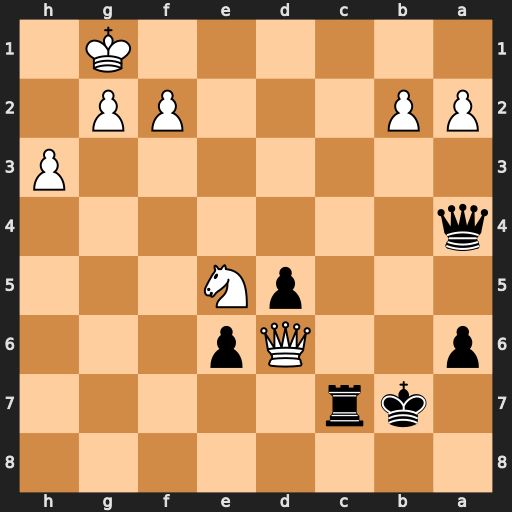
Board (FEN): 8/1kr5/p2Qp3/3pN3/q7/7P/PP3PP1/6K1
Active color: b
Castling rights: -
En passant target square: -
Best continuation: Rc1+ Kh2 Qf4+ g3 Qxf2#